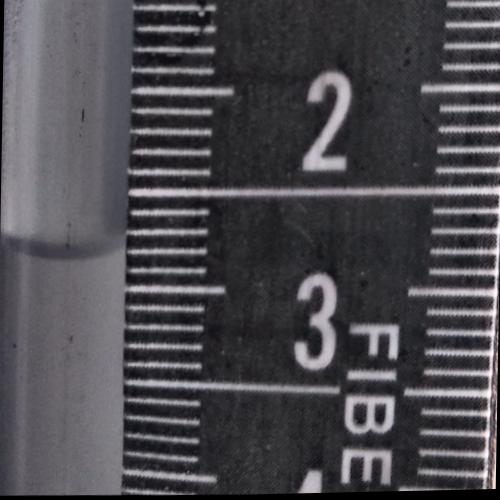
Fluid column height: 2.8 cm